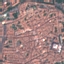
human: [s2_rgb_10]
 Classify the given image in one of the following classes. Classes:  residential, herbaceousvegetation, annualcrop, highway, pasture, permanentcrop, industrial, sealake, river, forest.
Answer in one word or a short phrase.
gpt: Residential